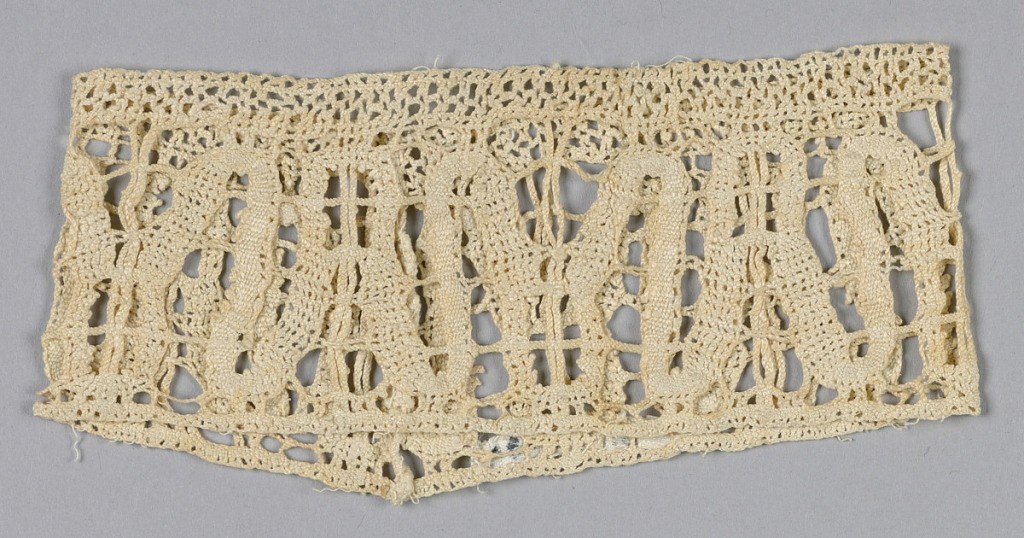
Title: Bands
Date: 17th century
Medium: linen Technique: bobbin lace, continuous tape with bars added
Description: Bands for cuffs and collars with deep curving lines held together by connecting brides.